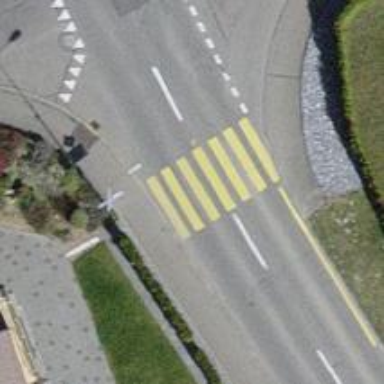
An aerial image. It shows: Uncontrolled zebra crossing with yellow markings on the road.